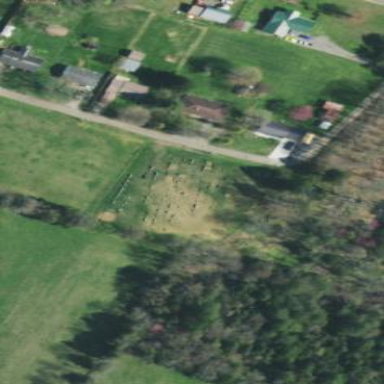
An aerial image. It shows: Cemetery.